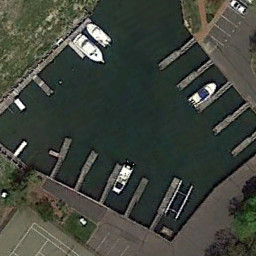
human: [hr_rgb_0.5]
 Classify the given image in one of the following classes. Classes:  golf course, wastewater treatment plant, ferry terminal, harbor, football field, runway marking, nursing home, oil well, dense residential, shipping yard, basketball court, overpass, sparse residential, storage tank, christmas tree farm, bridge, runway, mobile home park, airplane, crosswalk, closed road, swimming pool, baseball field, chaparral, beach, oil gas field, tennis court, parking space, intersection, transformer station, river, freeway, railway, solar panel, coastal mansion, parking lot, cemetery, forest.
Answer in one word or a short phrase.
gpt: ferry terminal